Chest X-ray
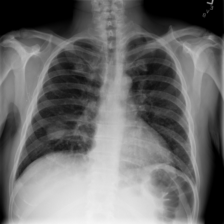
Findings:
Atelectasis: negative
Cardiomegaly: negative
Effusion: negative
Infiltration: negative
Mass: negative
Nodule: positive
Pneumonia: negative
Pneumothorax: negative
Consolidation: negative
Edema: negative
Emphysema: negative
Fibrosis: negative
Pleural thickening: negative
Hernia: negative